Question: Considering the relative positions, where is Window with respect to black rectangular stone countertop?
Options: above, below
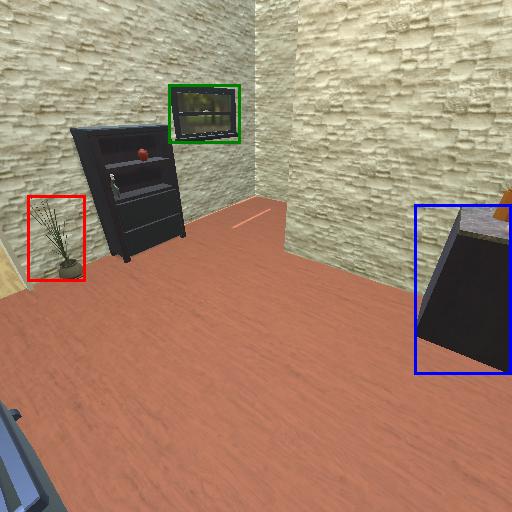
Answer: above